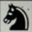
Piece: bN